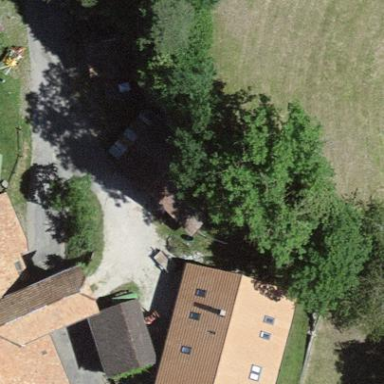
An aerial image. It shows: Barn.